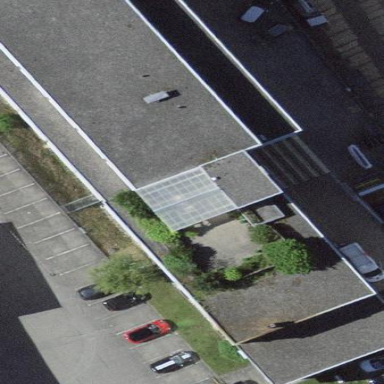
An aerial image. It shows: Commercial building.